The plot is a signal-to-image rendering of a rotating shaft's vibration measurement. What is the most likely rotor condition (normal, misalignment, unbalance, looseness)?
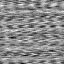
Answer: looseness